Question: '-webkit-margin-{before,after,start,end}' can be overriden by 'margin-{top,bottom,left,right}' respectively. Why does Chrome's user agent stylesheet not just use the standard 'margin-' declarations?

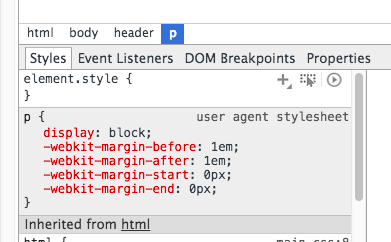
Answer: This is to do with layout direction.
So '-webkit-margin-start' is like 'margin-left' when the layout direction is left-to-right, but like 'margin-right' when the direction is right-to-left.
See <URL>
In contexts where directionality matters, the user-agent values for these properties can be overridden. Where it doesn't matter the fallback to the standard margin properties is automatic.